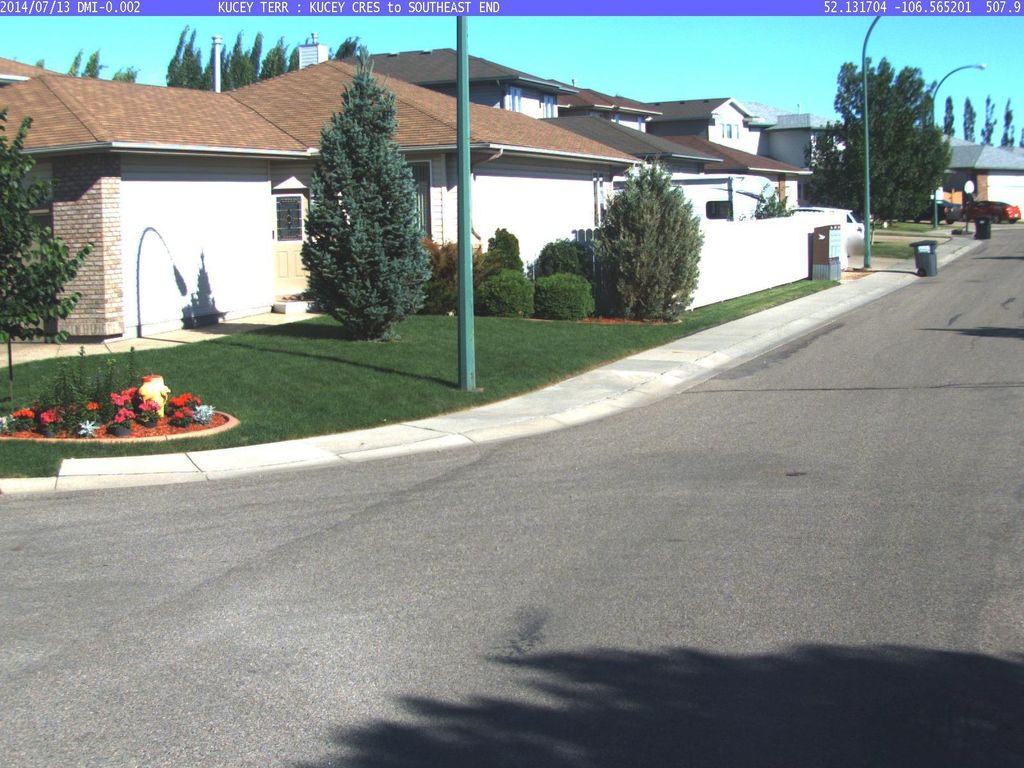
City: saskatoon